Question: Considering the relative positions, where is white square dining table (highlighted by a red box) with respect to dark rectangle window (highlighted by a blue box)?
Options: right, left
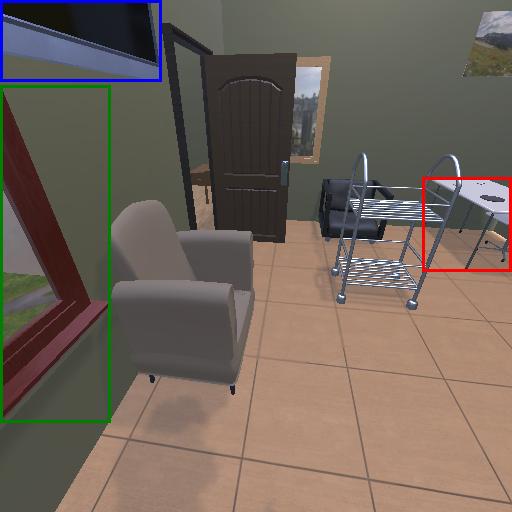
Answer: right